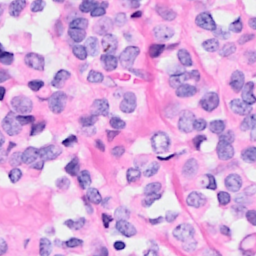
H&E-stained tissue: Breast